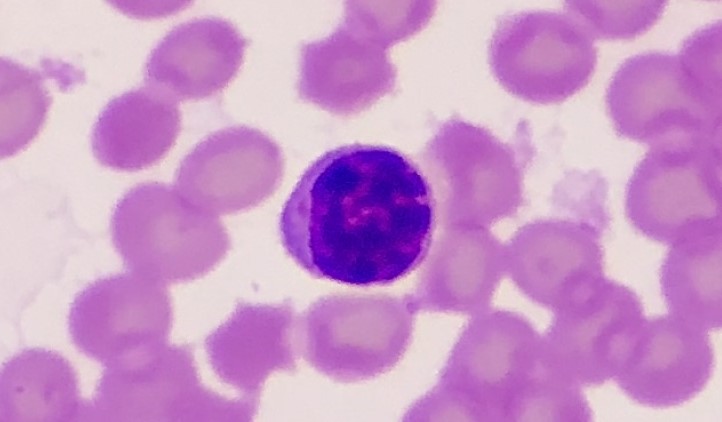
White blood cell type: Lymphocyte